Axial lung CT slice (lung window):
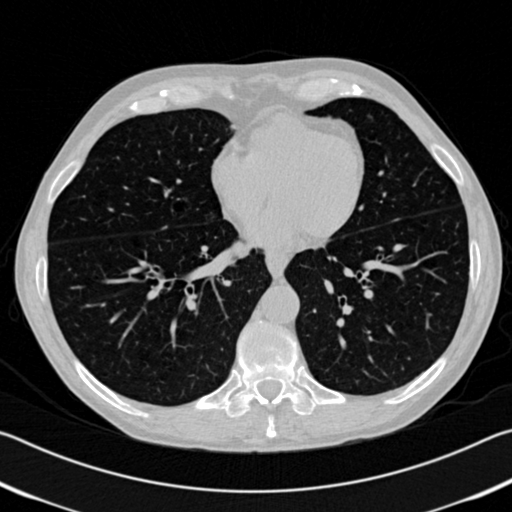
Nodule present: yes
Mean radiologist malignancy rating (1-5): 2